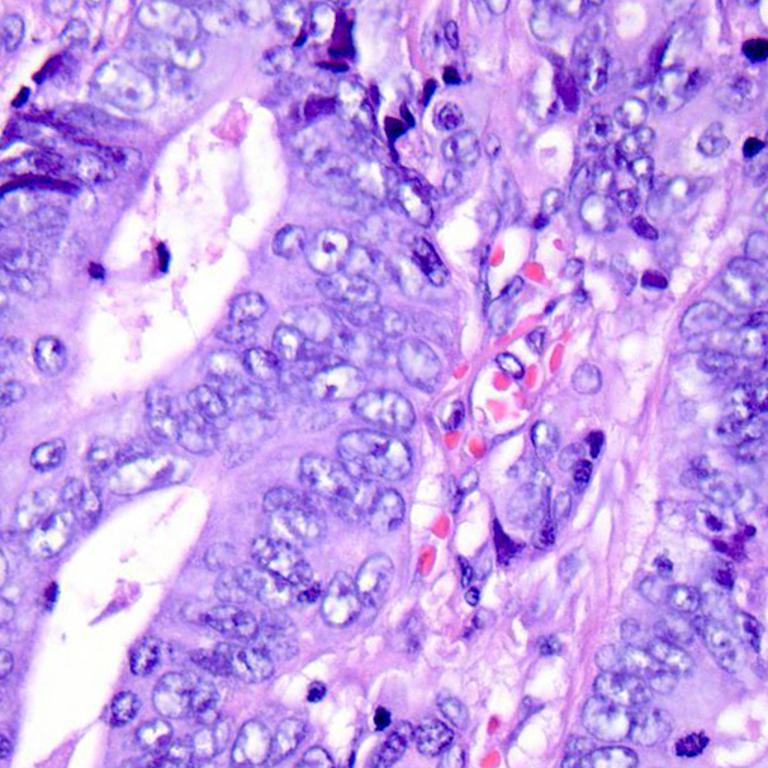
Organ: colon
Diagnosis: adenocarcinomas